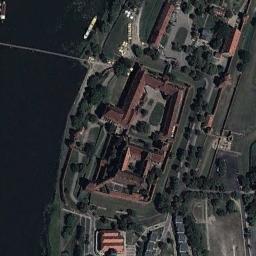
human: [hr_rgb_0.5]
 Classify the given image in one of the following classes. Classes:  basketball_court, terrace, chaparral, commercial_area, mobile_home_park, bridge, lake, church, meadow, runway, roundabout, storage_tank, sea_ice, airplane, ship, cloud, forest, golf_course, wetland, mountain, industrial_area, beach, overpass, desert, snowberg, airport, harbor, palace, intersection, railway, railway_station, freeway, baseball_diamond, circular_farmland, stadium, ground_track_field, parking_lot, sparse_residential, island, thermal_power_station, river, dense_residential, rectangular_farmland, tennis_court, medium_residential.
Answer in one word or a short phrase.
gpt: palace